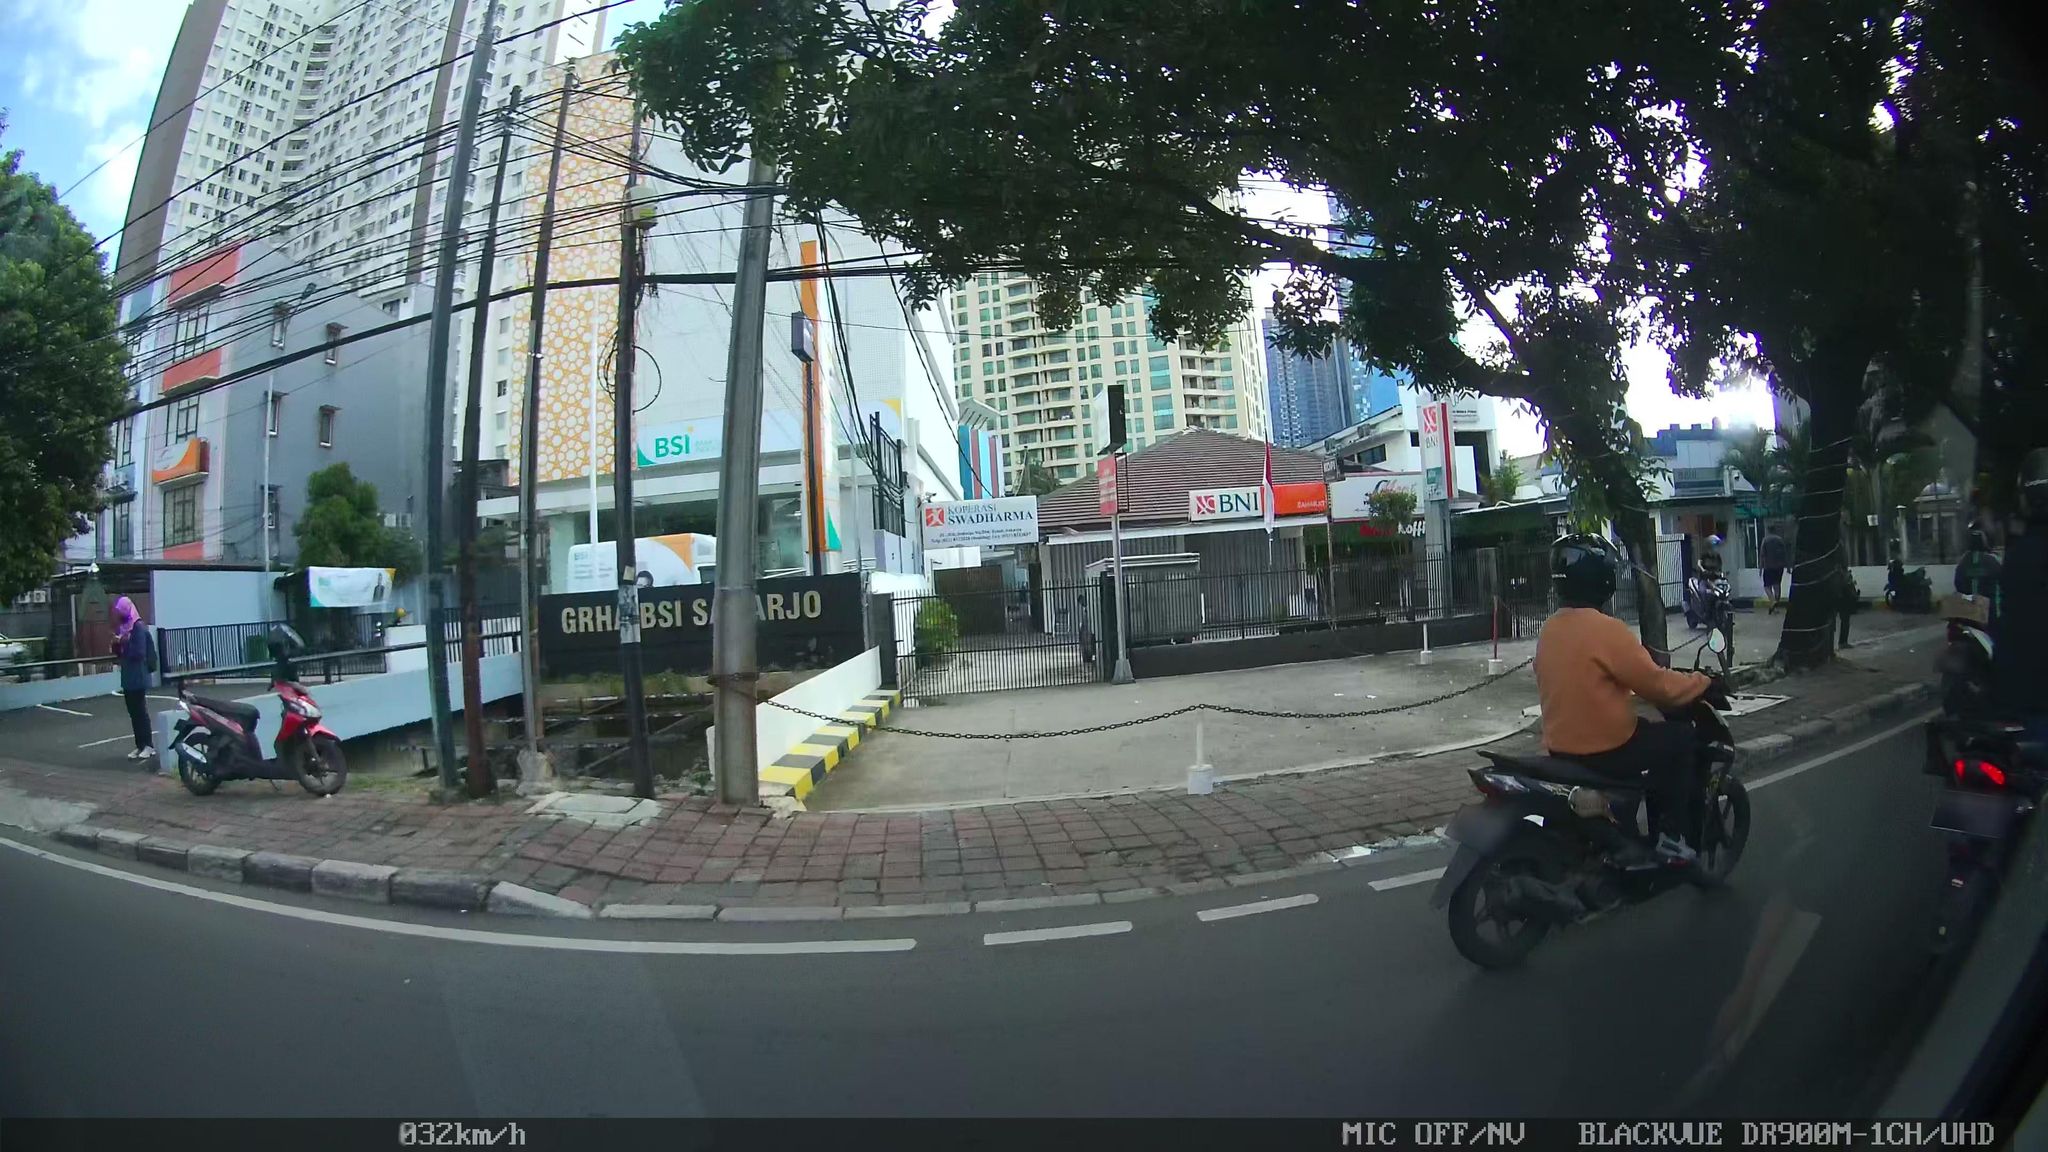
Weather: clear
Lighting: day
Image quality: good
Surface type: driving surface
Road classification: primary
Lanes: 2
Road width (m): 5
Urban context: urban centre
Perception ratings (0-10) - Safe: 3, Lively: 8.93, Beautiful: 2.3, Boring: 2.26, Depressing: 4.16, Wealthy: 3.56